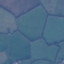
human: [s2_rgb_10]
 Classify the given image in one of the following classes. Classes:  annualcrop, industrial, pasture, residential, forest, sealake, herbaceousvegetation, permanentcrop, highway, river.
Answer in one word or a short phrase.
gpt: Pasture